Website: apple
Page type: customer-info-address
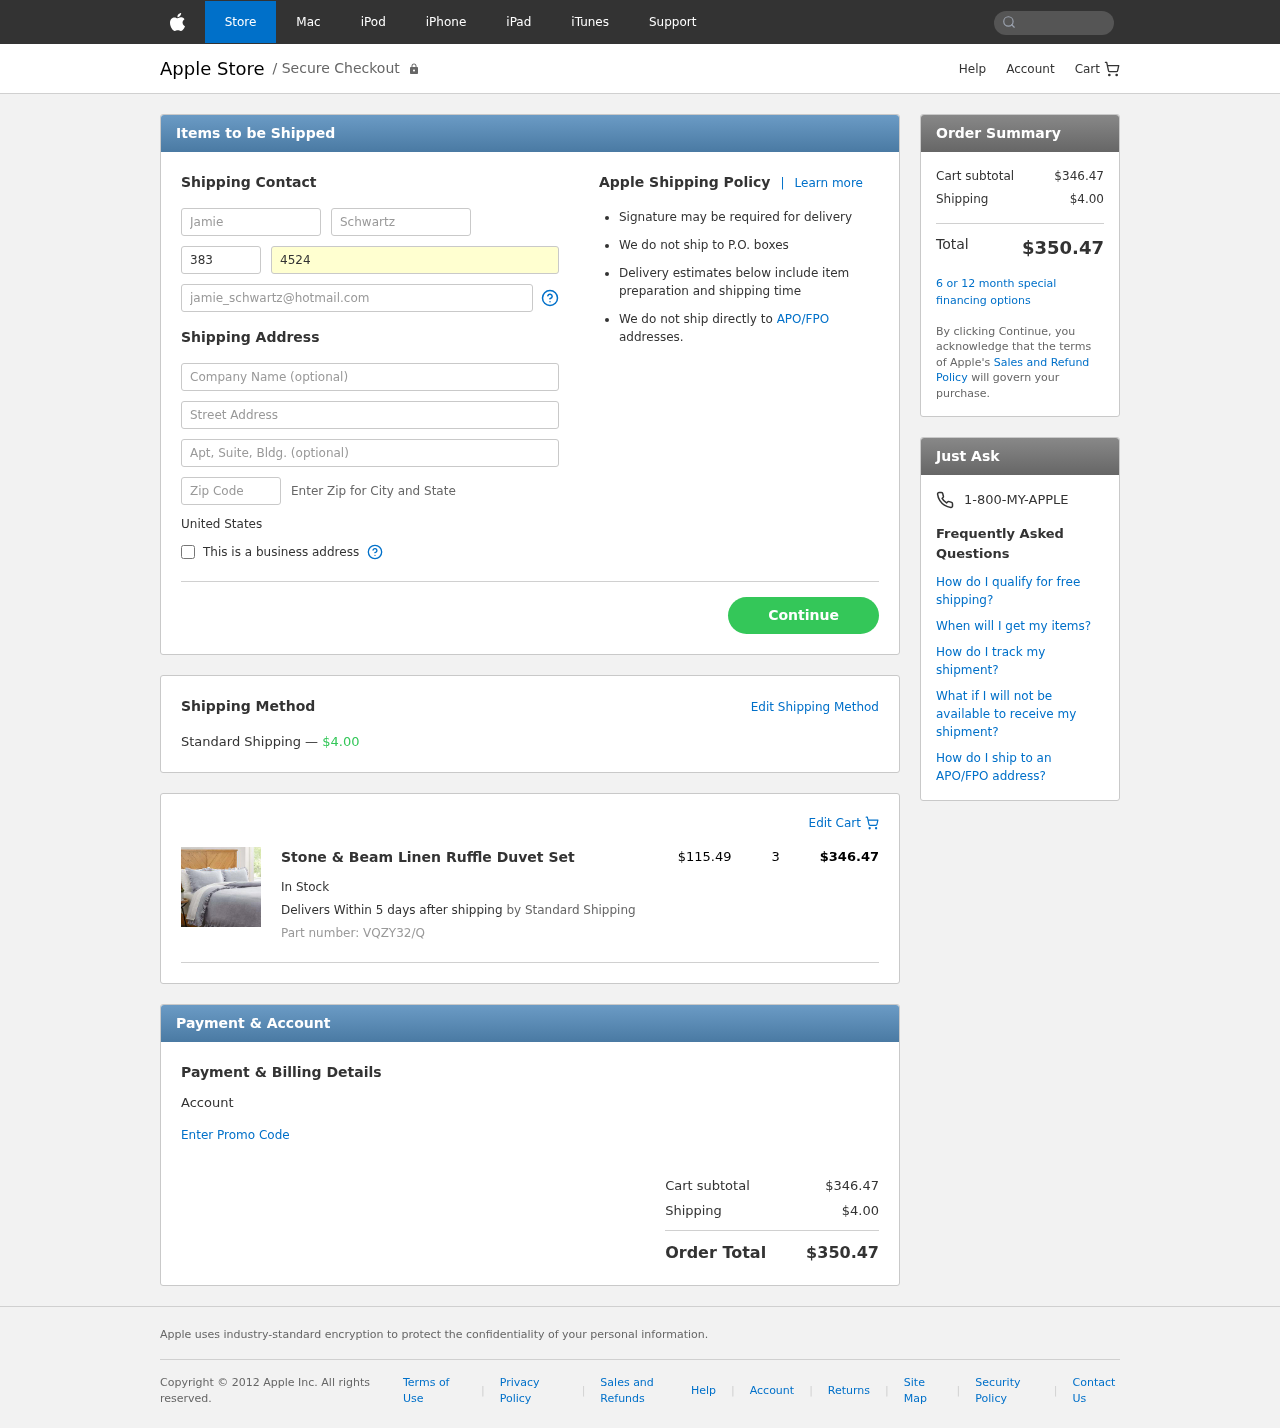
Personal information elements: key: PII_COUNTRY
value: United States
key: PII_FIRSTNAME
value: Jamie
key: PII_LASTNAME
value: Schwartz
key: PII_PHONE_AREA
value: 383
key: PII_PHONE_LINE
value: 4524
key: PII_EMAIL
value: jamie_schwartz@hotmail.com
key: PII_STREET
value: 1728 Benton Corner
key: PII_POSTCODE
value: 57332
Product elements: key: PRODUCT1_NAME
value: Stone & Beam Linen Ruffle Duvet Set
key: PRODUCT1_PRICE
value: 115.49
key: PRODUCT1_QUANTITY
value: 3
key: PRODUCT1_SKU
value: VQZY32/Q
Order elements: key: ORDER_SHIPPING_COST
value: $4.00
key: ORDER_ITEM_TOTAL
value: $346.47
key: ORDER_SUBTOTAL
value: $346.47
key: ORDER_TOTAL
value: $350.47